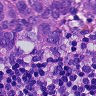
Metastatic tissue present: yes